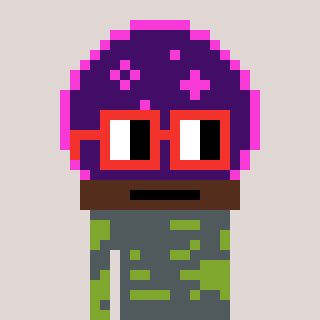
a pixel art character with square red glasses, a crystalball-shaped head and a slimegreen-colored body on a warm background